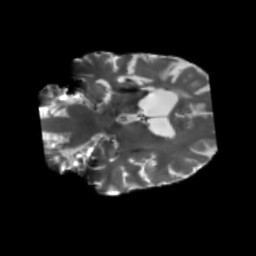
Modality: T2w
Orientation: coronal
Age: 70
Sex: male
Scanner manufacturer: siemens
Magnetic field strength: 3 T
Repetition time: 5.47 s
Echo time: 0.0854 s